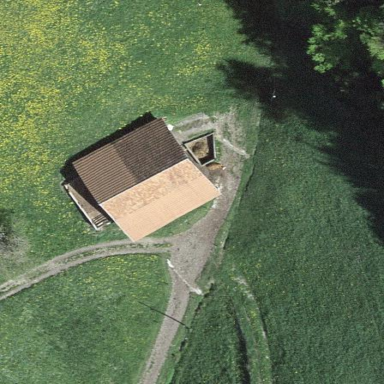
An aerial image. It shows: Rural barn.